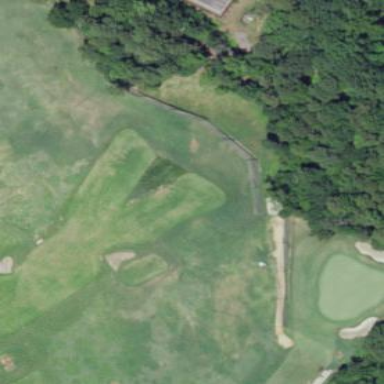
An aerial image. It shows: Golf green.